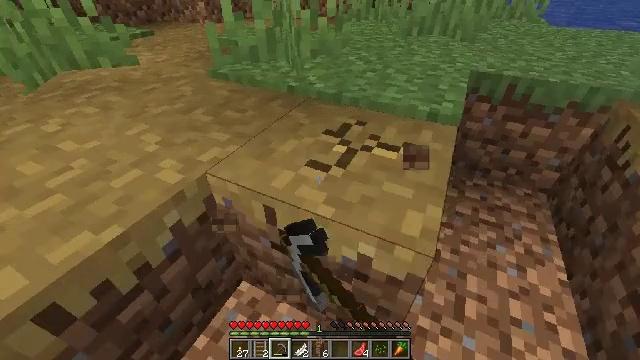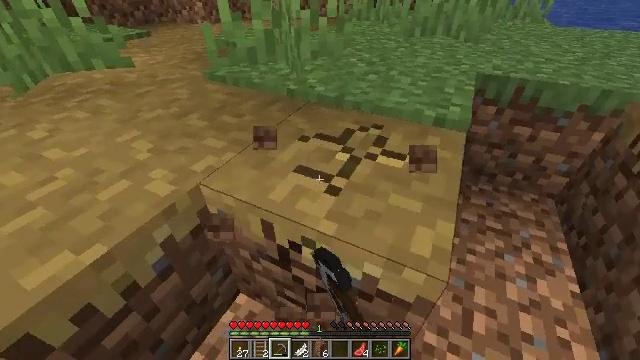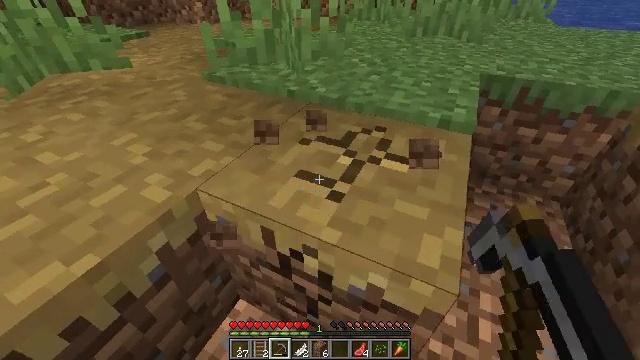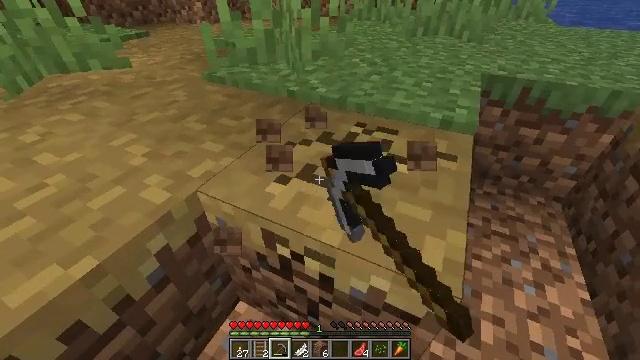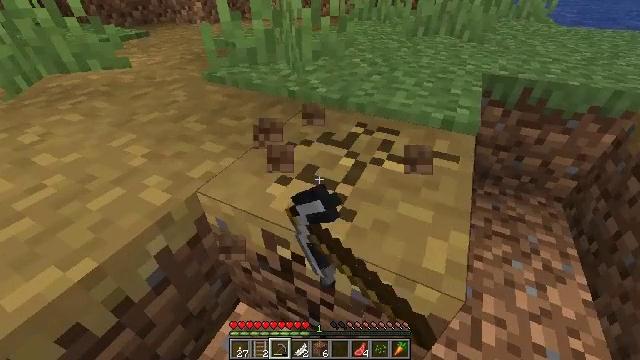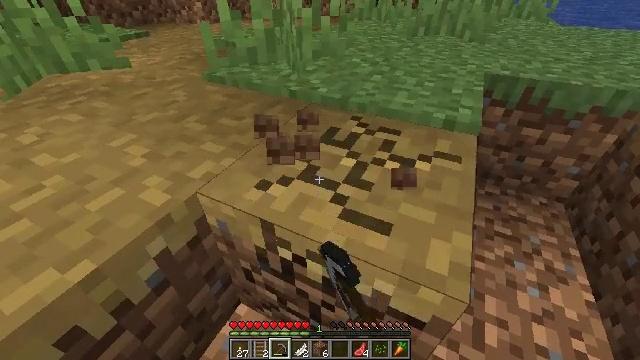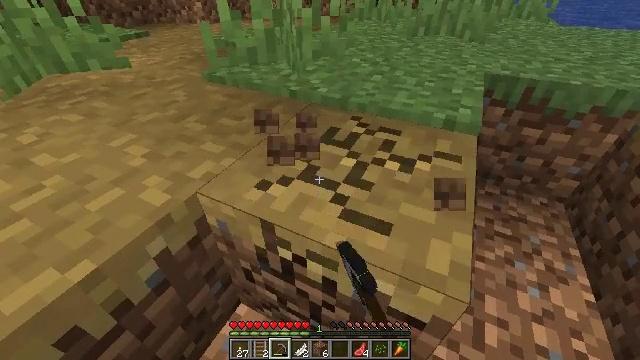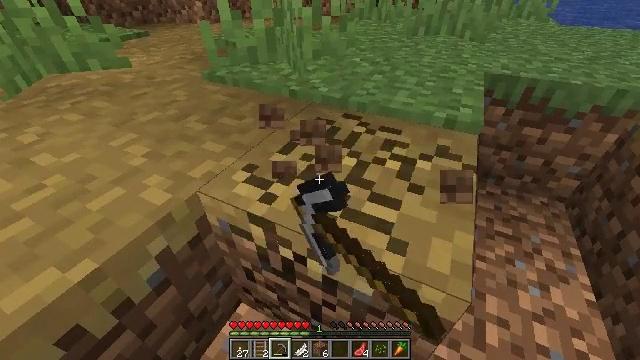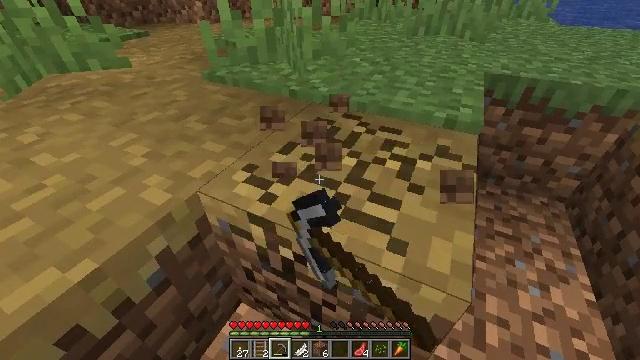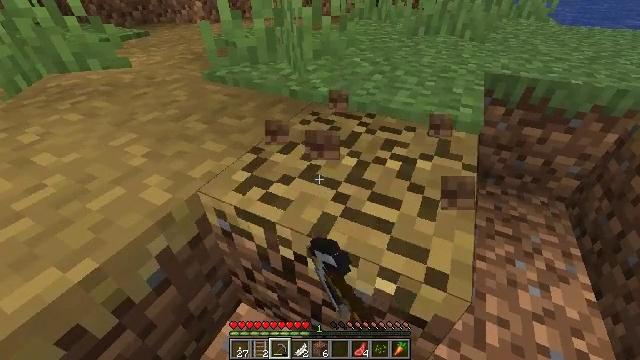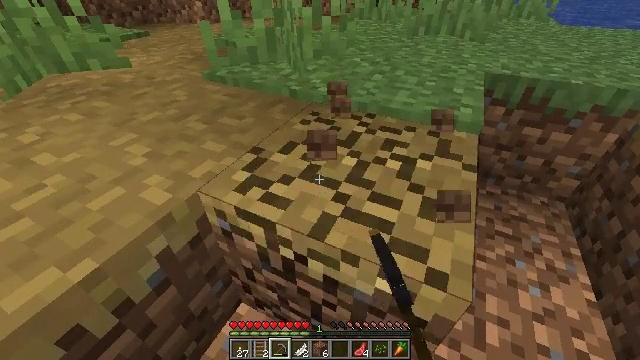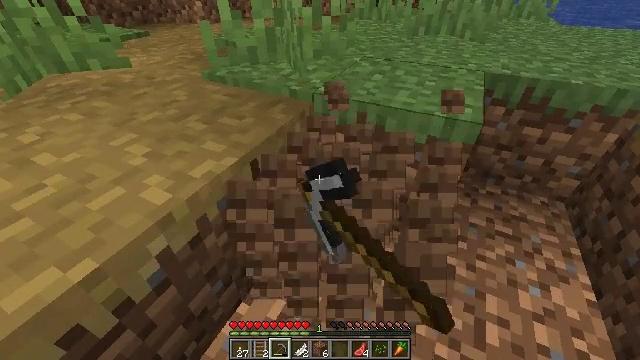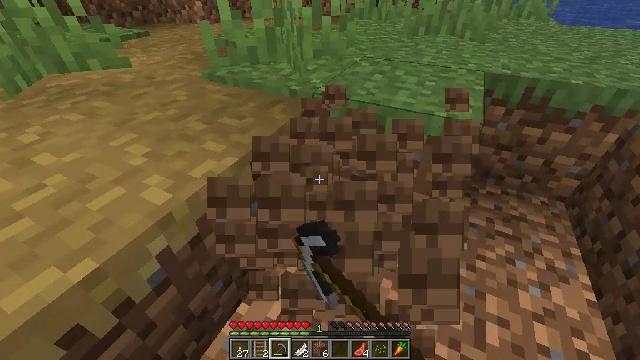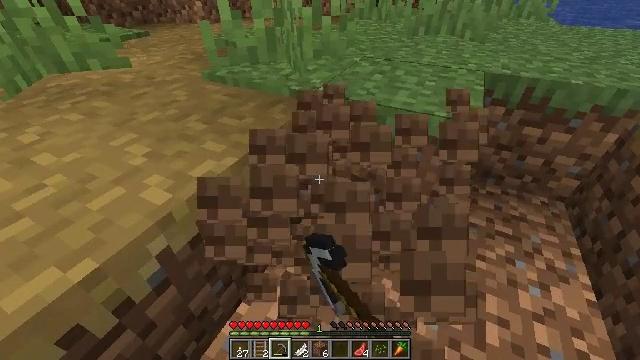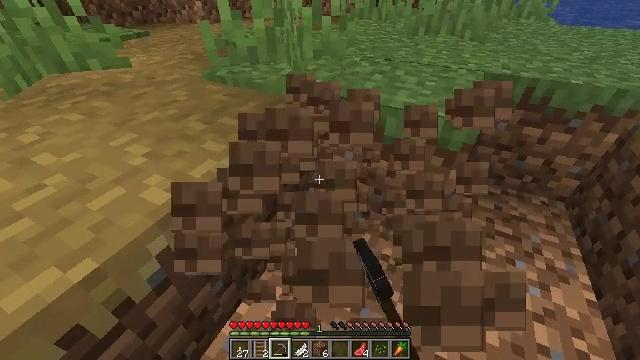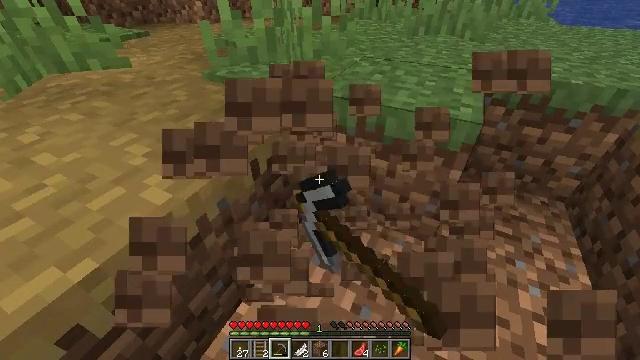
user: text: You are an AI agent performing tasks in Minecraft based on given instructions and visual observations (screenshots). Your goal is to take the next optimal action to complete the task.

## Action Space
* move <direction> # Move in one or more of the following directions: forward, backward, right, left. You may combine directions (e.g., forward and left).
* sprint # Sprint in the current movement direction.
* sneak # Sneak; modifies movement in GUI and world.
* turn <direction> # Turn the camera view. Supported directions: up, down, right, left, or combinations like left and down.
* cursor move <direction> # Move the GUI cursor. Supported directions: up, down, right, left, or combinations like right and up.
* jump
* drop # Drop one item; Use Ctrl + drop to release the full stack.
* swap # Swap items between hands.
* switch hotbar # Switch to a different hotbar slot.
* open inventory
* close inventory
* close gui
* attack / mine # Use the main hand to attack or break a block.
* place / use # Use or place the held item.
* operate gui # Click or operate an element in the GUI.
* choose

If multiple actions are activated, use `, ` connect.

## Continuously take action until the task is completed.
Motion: motion action
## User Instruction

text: Reclaim the grass path segment.
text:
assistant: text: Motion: attack / mine
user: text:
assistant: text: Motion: attack / mine
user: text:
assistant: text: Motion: attack / mine
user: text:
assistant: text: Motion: attack / mine
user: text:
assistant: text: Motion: attack / mine
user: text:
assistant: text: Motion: attack / mine
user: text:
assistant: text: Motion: attack / mine
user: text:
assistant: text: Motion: attack / mine
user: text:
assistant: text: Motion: attack / mine
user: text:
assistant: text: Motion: attack / mine
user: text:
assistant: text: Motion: attack / mine
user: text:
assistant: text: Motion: attack / mine
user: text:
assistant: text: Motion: attack / mine
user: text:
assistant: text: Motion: attack / mine
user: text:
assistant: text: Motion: attack / mine
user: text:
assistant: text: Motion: attack / mine
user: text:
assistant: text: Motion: attack / mine